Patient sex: F
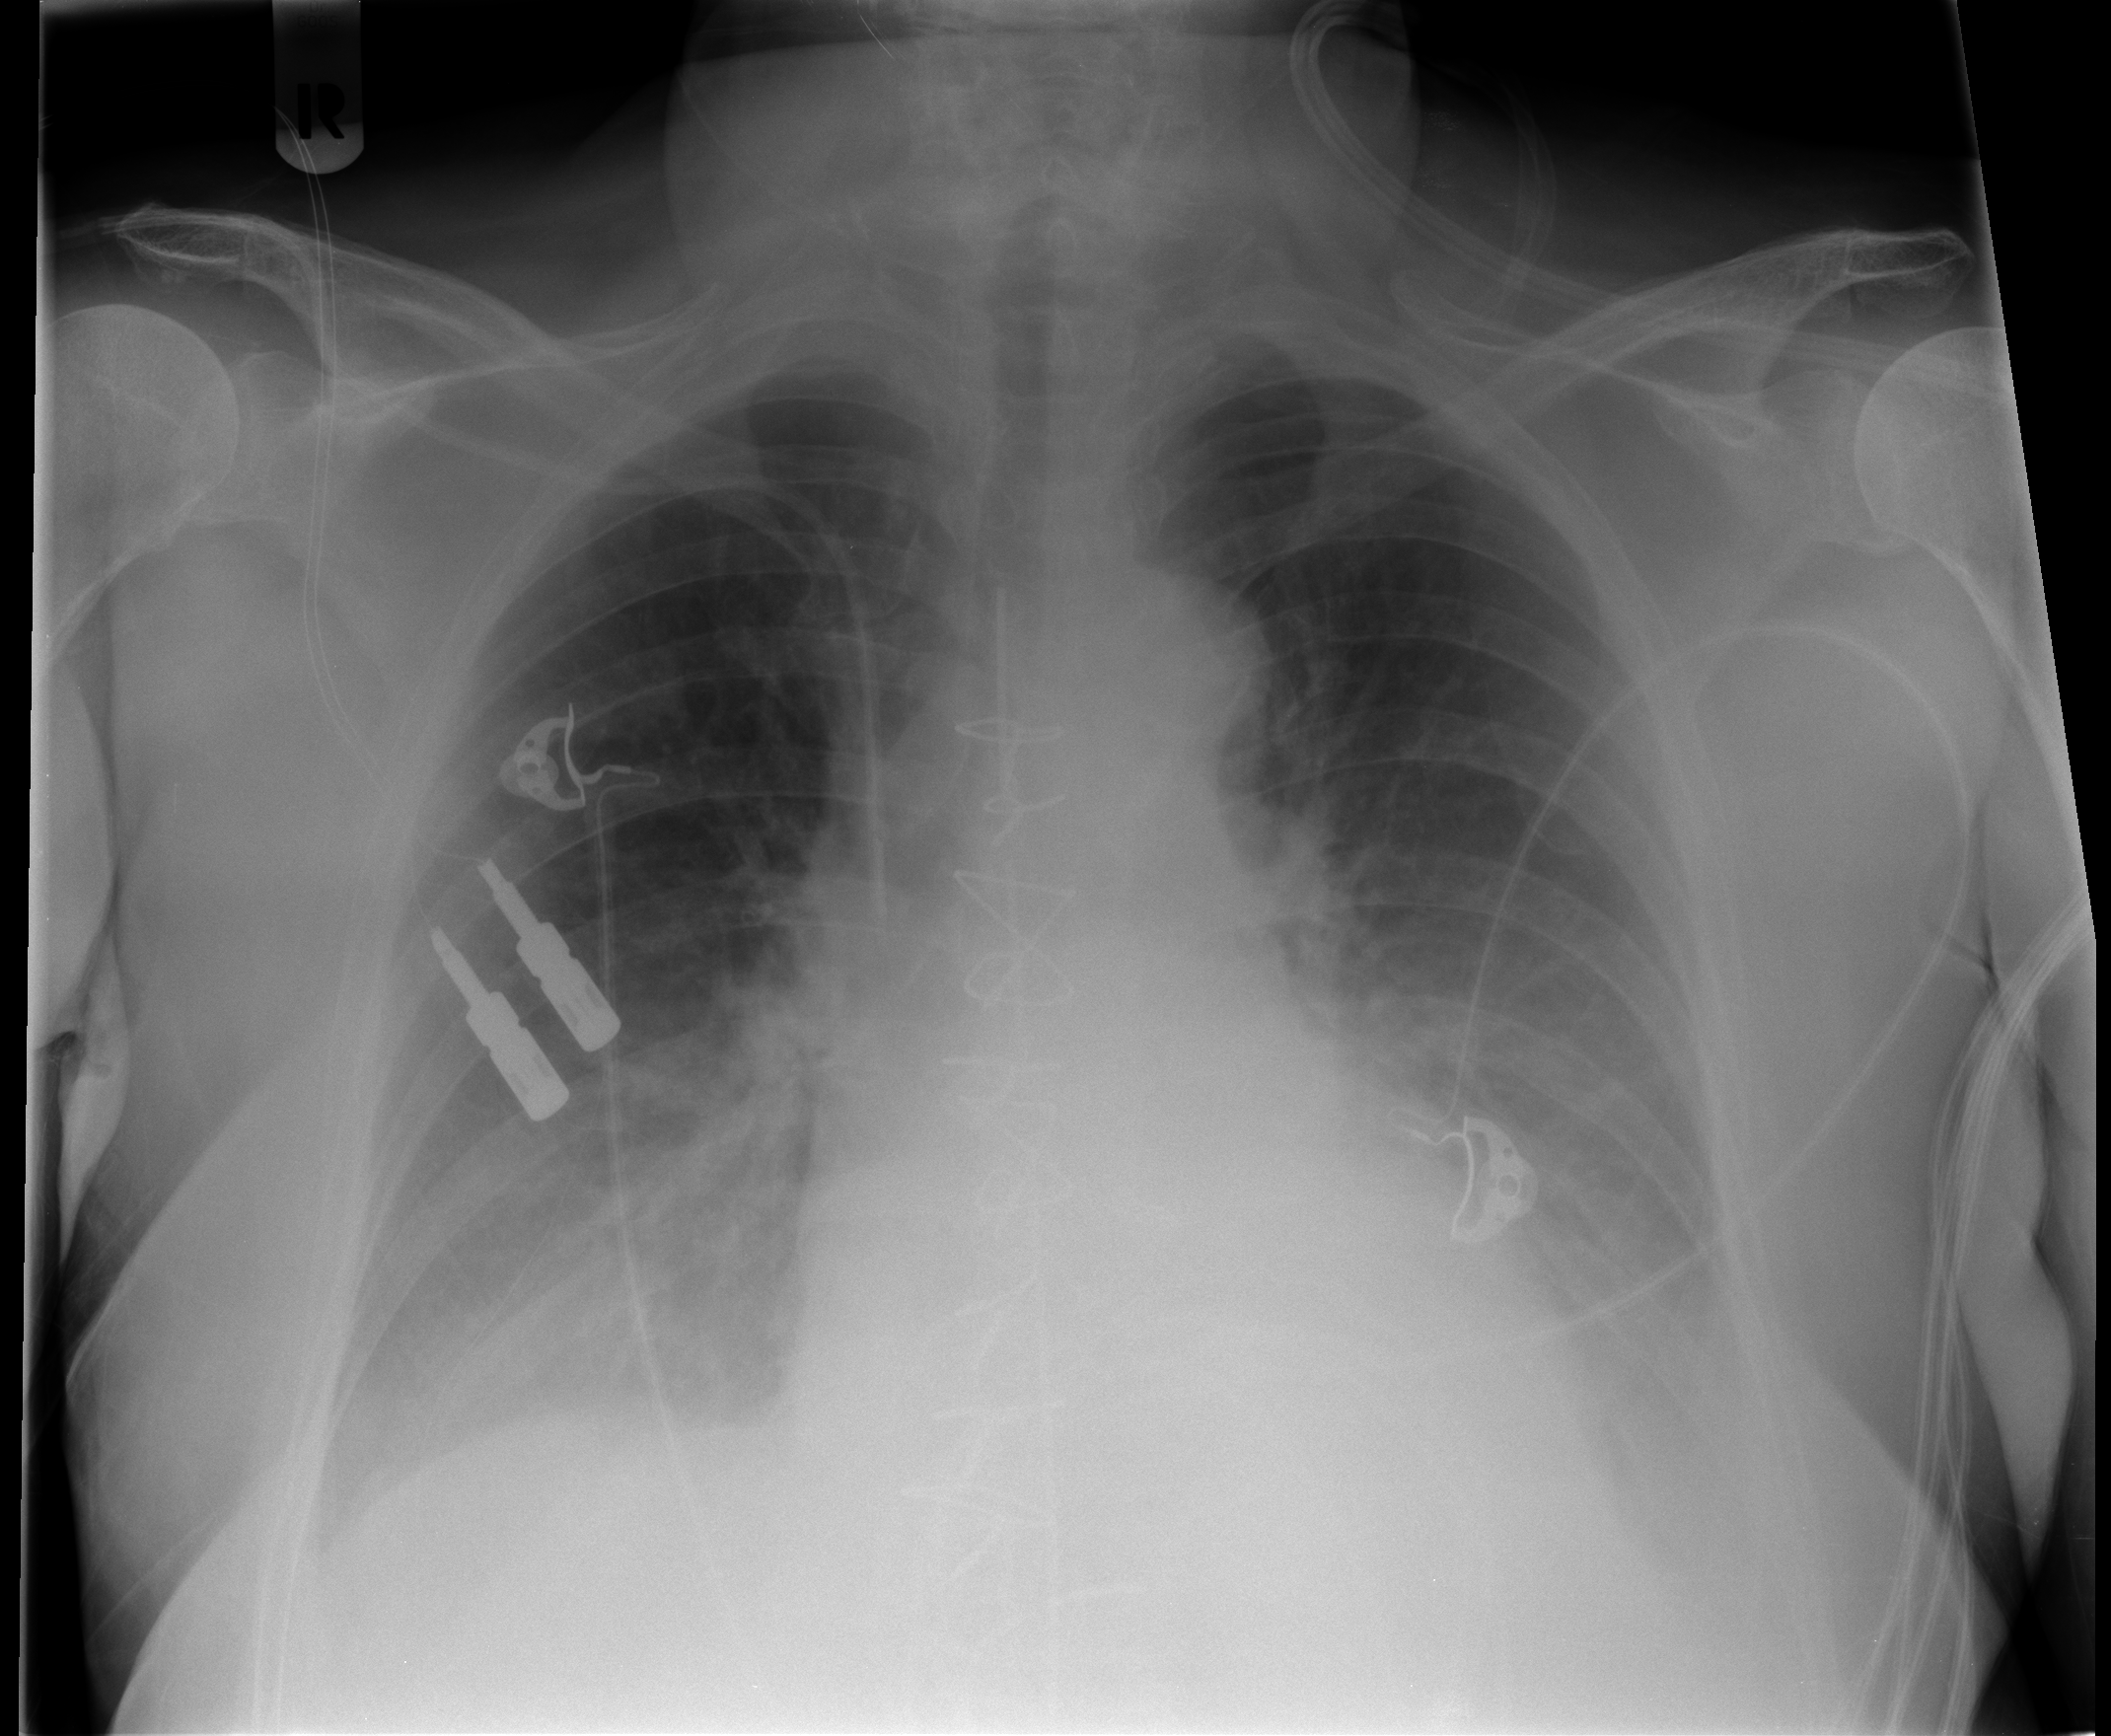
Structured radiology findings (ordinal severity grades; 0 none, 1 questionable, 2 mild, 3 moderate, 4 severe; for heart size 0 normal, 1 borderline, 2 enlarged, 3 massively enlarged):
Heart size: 1
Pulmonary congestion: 2
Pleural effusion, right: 2
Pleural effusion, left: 2
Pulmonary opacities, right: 0
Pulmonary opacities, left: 0
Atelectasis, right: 2
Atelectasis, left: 2